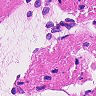
Metastatic tissue present: no